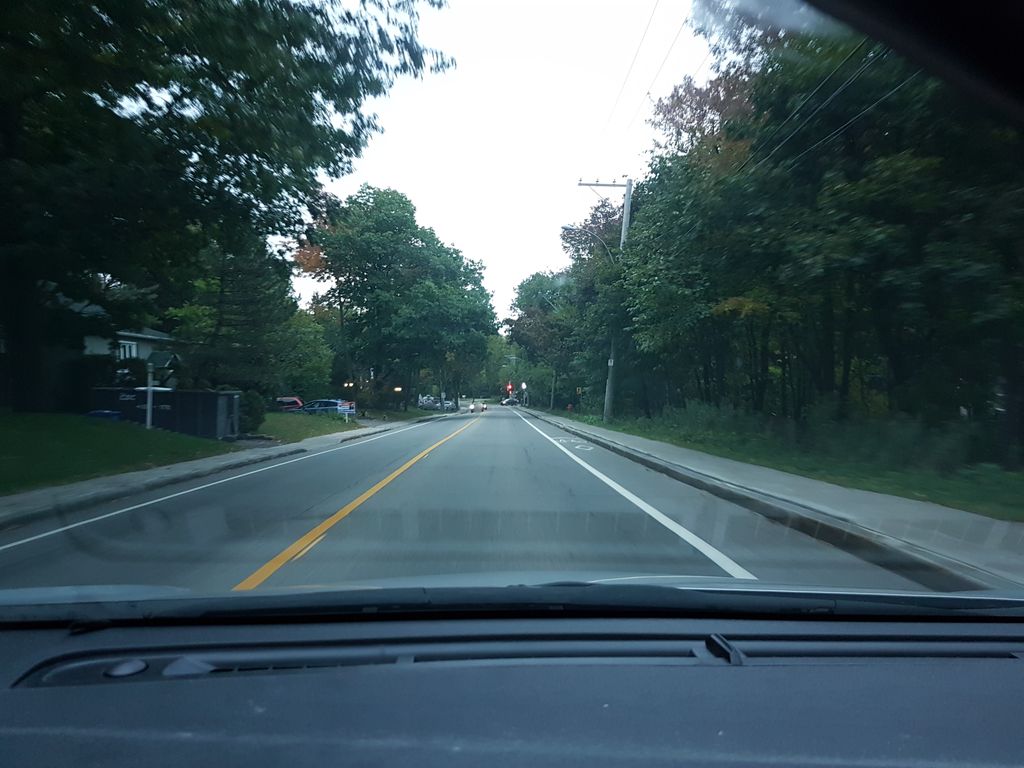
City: quebec_city